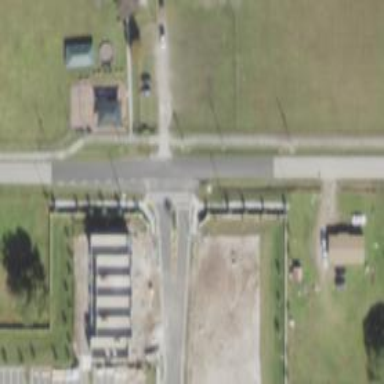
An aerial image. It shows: Unmarked road crossing.